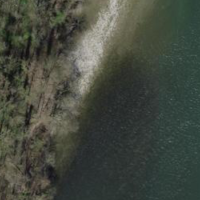
EUNIS habitat code: 15
Species observed at this site:
Allium ursinum
Equisetum hyemale